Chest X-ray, PA view. Patient: 32 years old, sex M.
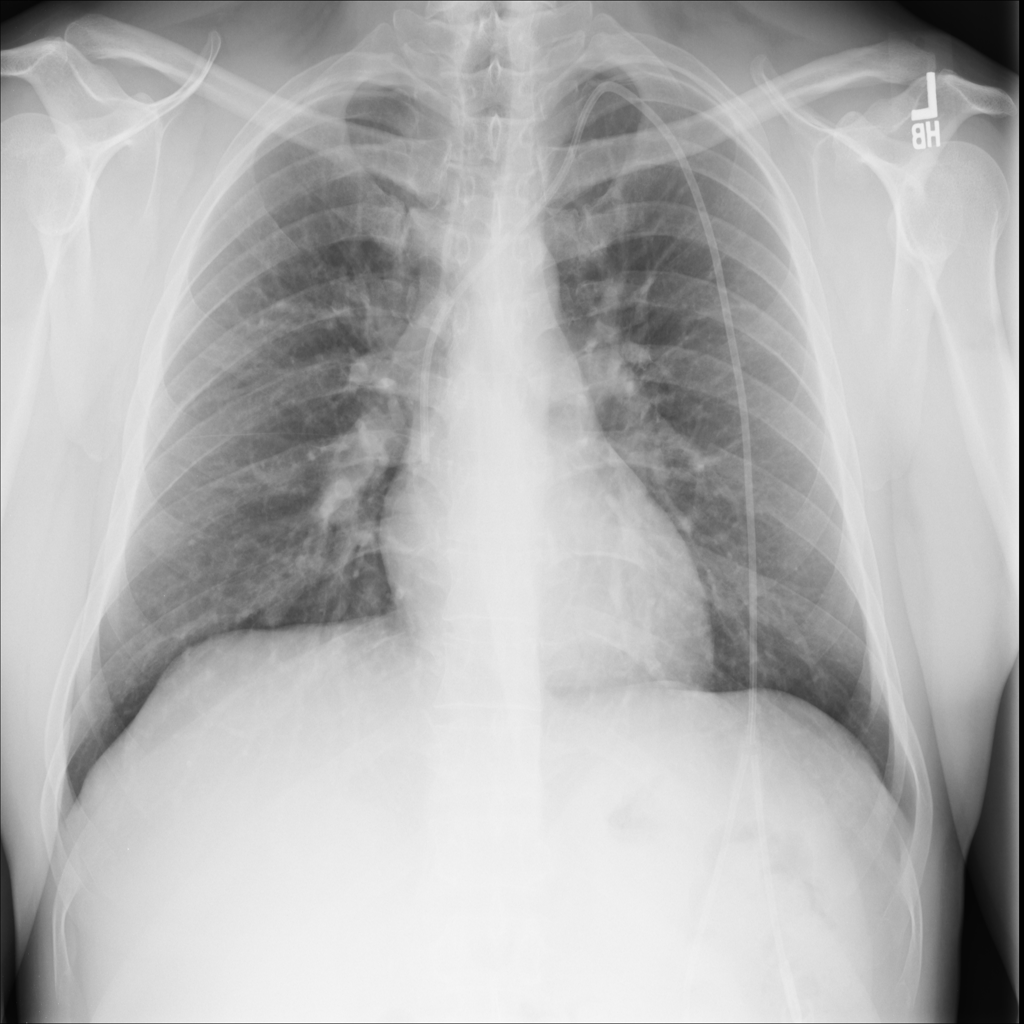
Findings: No Finding